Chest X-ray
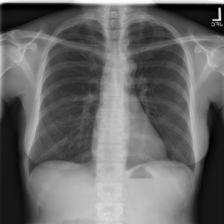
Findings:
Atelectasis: negative
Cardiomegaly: negative
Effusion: negative
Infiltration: positive
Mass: negative
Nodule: negative
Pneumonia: negative
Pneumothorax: negative
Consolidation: negative
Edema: negative
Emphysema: negative
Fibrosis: negative
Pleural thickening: negative
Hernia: negative